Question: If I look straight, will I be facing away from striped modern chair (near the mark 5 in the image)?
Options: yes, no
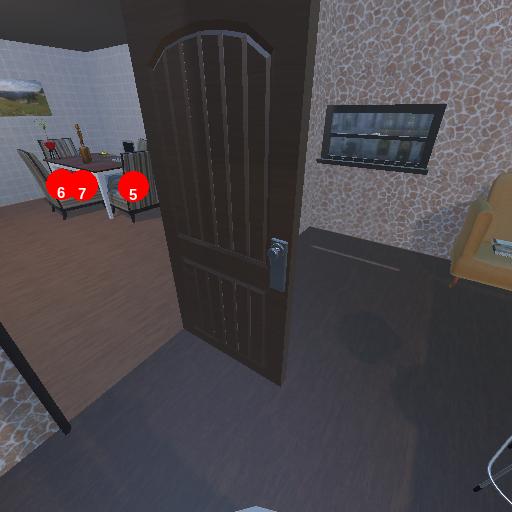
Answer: yes